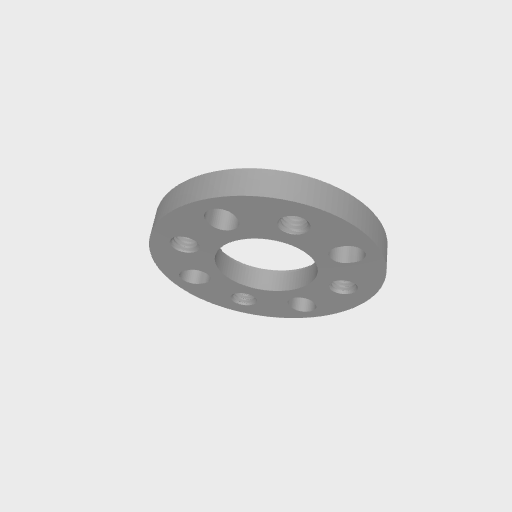
Part: PatternSpacer4